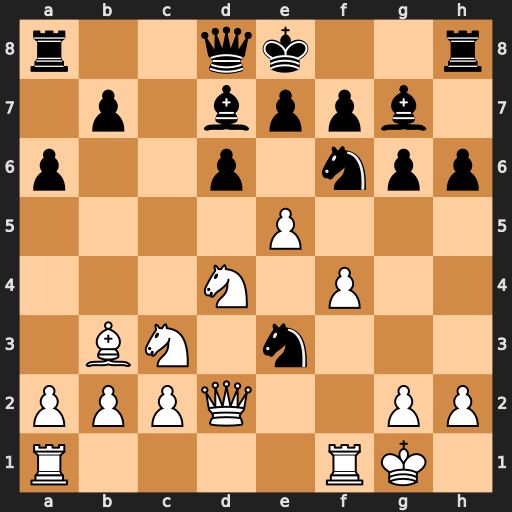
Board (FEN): r2qk2r/1p1bppb1/p2p1npp/4P3/3N1P2/1BN1n3/PPPQ2PP/R4RK1
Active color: w
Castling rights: kq
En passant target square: -
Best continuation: exf6 Bxf6 Qxe3